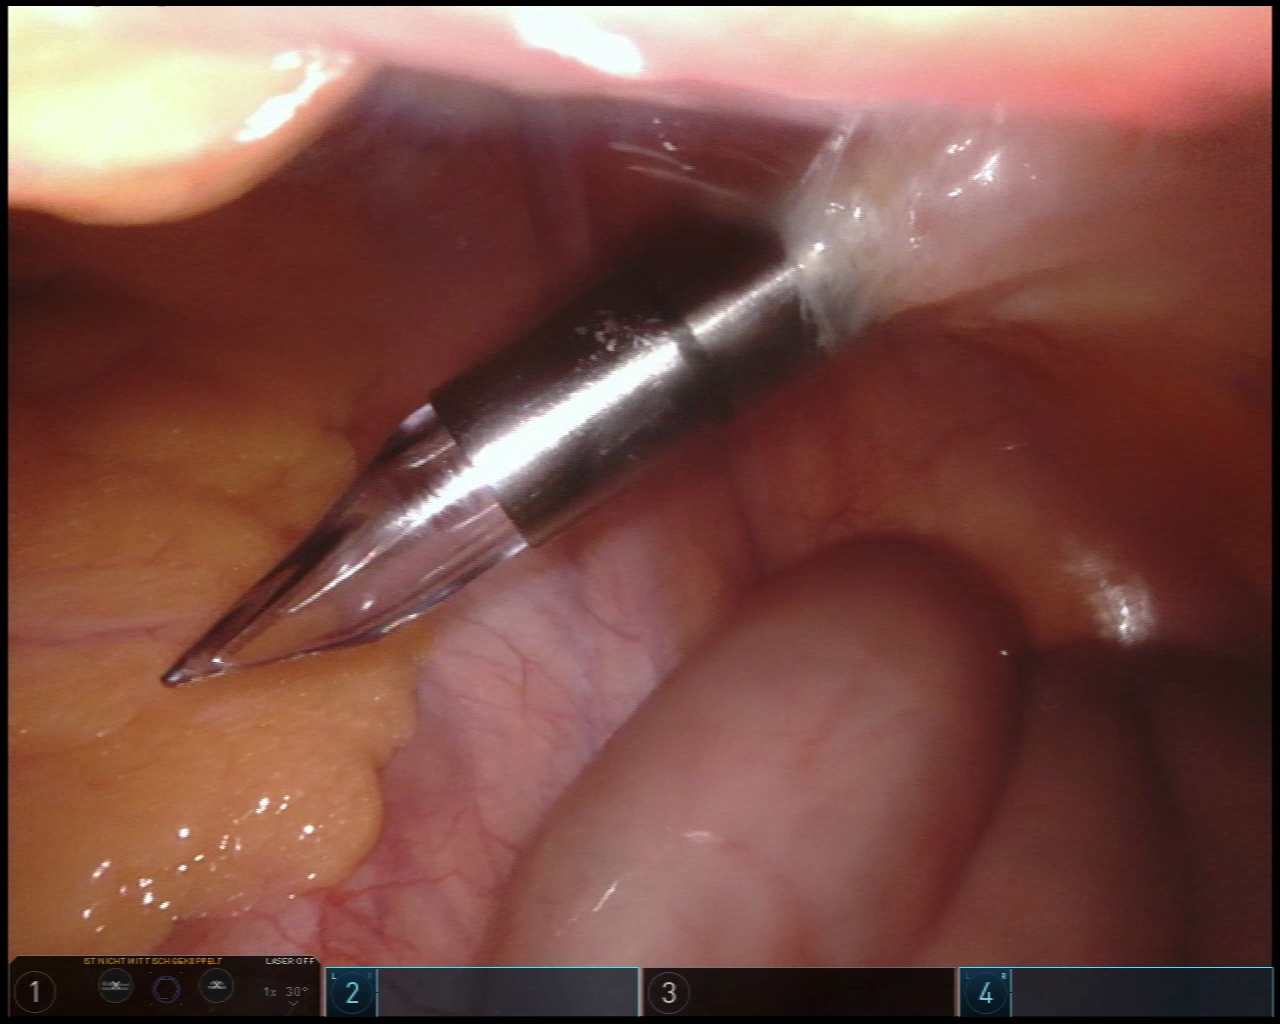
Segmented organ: small_intestine
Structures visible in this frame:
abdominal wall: yes
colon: no
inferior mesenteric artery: no
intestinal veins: no
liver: no
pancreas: no
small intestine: yes
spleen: no
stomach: no
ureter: no
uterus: no
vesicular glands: no